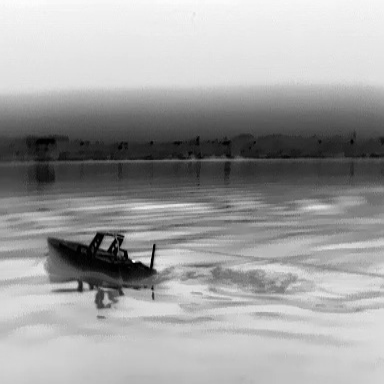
There is a canoe in the infrared image.